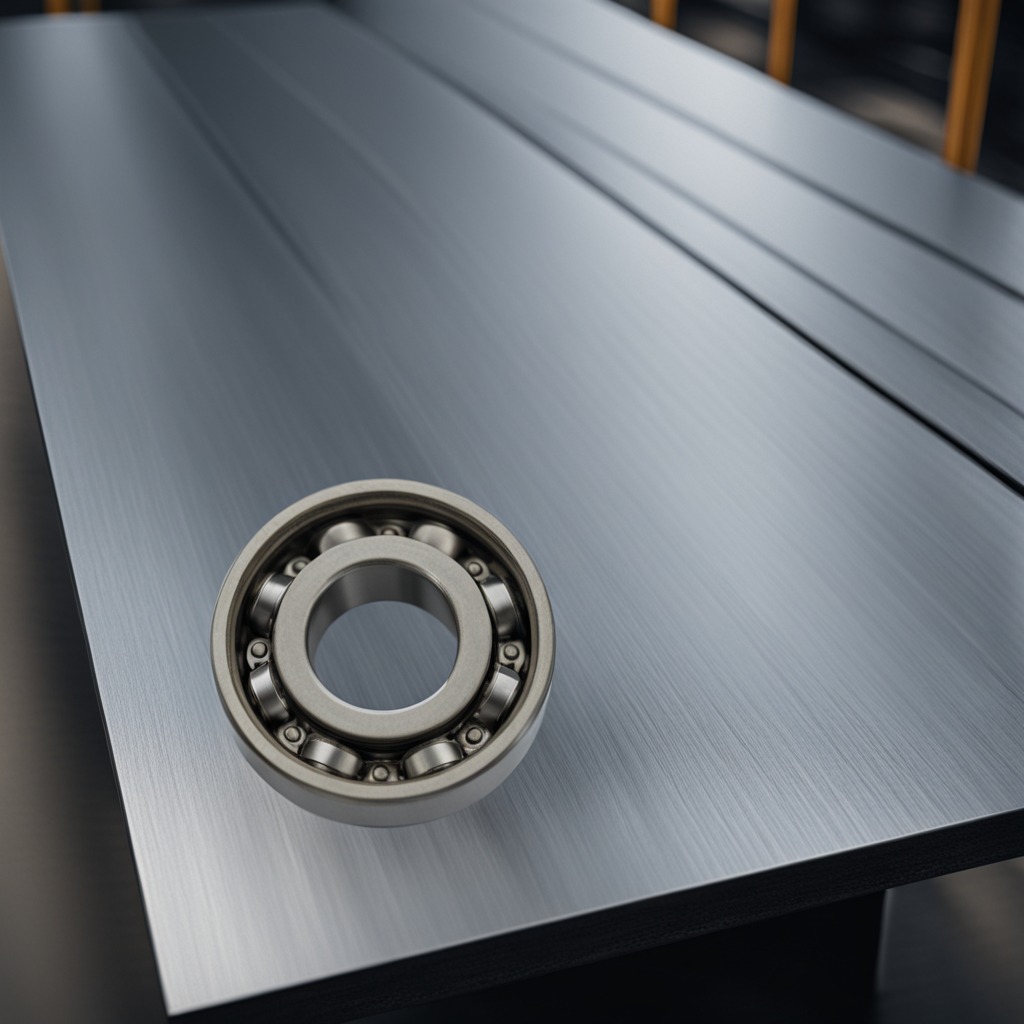
A metal ball bearing is lying on a cold steel table in a mining workshop gritty textures.